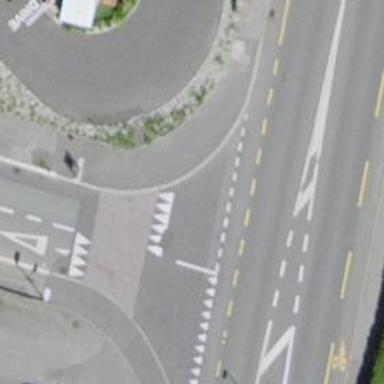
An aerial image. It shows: Kerb serving as barrier.